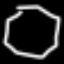
Label: octagon